Frequency: 60000
Velocity: 0,186
Power: 14,9
Pulse duration: 0,0000001
Pass count: 1
Magnification: 10
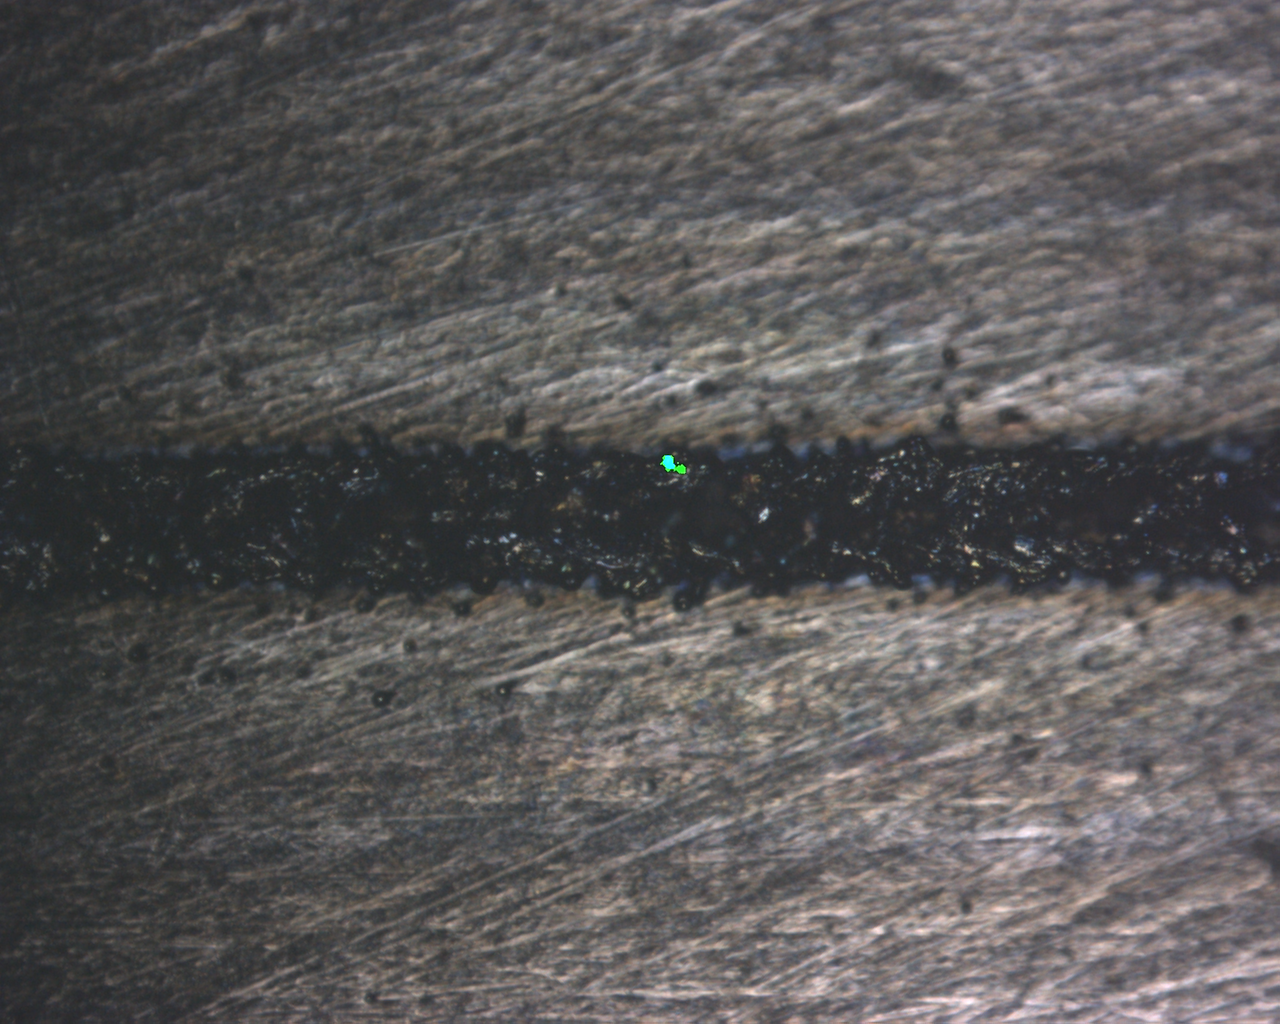
Measured width: 147.187
Other width: 42.253